【题型】解答题　【知识点】函数　【难度】hard
已知函数 $f(x) = \sin(\omega x + \varphi) \left( \omega > 0, |\varphi| < \frac{\pi}{2} \right)$ 的部分图像如图所示：

\vspace{1em}

\noindent (1) 求函数 $y = f(x)$ 的表达式；

\noindent (2) 写出函数 $f(x)$ 所有的对称轴的方程和对称中心的坐标；

\noindent (3) 当 $x \in \left( -\frac{2\pi}{3}, \frac{\pi}{6} \right)$ 时，求方程 $6f^2(x) - \sqrt{3}f(x) - 3 = 0$ 的所有根的和。
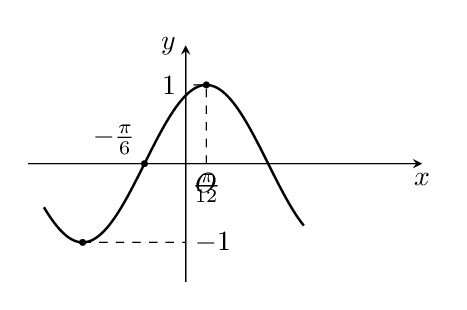
【解答】
\noindent \textcolor{red}{【答案】}
\textcolor{red}{(1) $f(x) = \sin\left( 2x + \frac{\pi}{3} \right)$；}

\noindent \textcolor{red}{(2) 对称轴方程为 $x = \frac{k\pi}{2} + \frac{\pi}{12}, k \in \mathbf{Z}$，对称中心为 $\left( \frac{k\pi}{2} - \frac{\pi}{6}, 0 \right), k \in \mathbf{Z}$；}

\noindent \textcolor{red}{(3) $-\frac{5\pi}{6}$。}

\vspace{1em}

% --- 解析部分 ---
\noindent \textcolor{red}{【分析】}
\textcolor{red}{(1) 由函数 $f(x)$ 的图像，得到 $T = \pi$，求得 $\omega = 2$，再由 $f\left( \frac{\pi}{12} \right) = 1$，求得 $\varphi = \frac{\pi}{3}$，即可求解；}

\noindent \textcolor{red}{(2) 根据正弦函数的对称轴公式和对称中心公式整体代入计算即可；}

\noindent \textcolor{red}{(3) 由 $6f^2(x) - \sqrt{3}f(x) - 3 = 0$，求得 $f(x) = -\frac{\sqrt{3}}{3}$ 或 $f(x) = \frac{\sqrt{3}}{2}$，结合 $x \in \left( -\frac{2\pi}{3}, \frac{\pi}{6} \right)$，分类讨论，结合三角函数的性质，即可求解。}

\vspace{1em}

\noindent \textcolor{red}{【详解】}
\textcolor{red}{(1) 解：由函数 $f(x)$ 的图像，可得 $\frac{T}{4} = \frac{\pi}{12} - \left( -\frac{\pi}{6} \right) = \frac{\pi}{4}$，可得 $T = \pi$，所以 $\omega = \frac{2\pi}{T} = 2$，}

\noindent \textcolor{red}{因为 $f\left( \frac{\pi}{12} \right) = \sin\left( 2 \times \frac{\pi}{12} + \varphi \right) = 1$，即 $\sin\left( \frac{\pi}{6} + \varphi \right) = 1$，}

\noindent \textcolor{red}{可得 $\frac{\pi}{6} + \varphi = \frac{\pi}{2} + 2k\pi, k \in \mathbf{Z}$，即 $\varphi = \frac{\pi}{3} + 2k\pi, k \in \mathbf{Z}$，}

\noindent \textcolor{red}{又因为 $|\varphi| < \frac{\pi}{2}$，可得 $\varphi = \frac{\pi}{3}$，所以 $f(x) = \sin\left( 2x + \frac{\pi}{3} \right)$。}

\vspace{1em}

\noindent \textcolor{red}{(2) 因为 $f(x) = \sin\left( 2x + \frac{\pi}{3} \right)$，则令 $2x + \frac{\pi}{3} = k\pi + \frac{\pi}{2}, k \in \mathbf{Z}$，}

\noindent \textcolor{red}{解得 $x = \frac{k\pi}{2} + \frac{\pi}{12}, k \in \mathbf{Z}$，则其对称轴方程为 $x = \frac{k\pi}{2} + \frac{\pi}{12}, k \in \mathbf{Z}$，}

\noindent \textcolor{red}{令 $2x + \frac{\pi}{3} = k\pi, k \in \mathbf{Z}$，解得 $x = \frac{k\pi}{2} - \frac{\pi}{6}, k \in \mathbf{Z}$，则其对称中心为 $\left( \frac{k\pi}{2} - \frac{\pi}{6}, 0 \right), k \in \mathbf{Z}$。}

\vspace{1em}

\noindent \textcolor{red}{(3) 由 $6f^2(x) - \sqrt{3}f(x) - 3 = 0$，可得 $f(x) = \frac{\sqrt{3}}{2}$ 或 $f(x) = -\frac{\sqrt{3}}{3}$，}

\noindent \textcolor{red}{因为 $x \in \left( -\frac{2\pi}{3}, \frac{\pi}{6} \right)$，可得 $2x + \frac{\pi}{3} \in \left( -\pi, \frac{2\pi}{3} \right)$，}

\noindent \textcolor{red}{当 $2x + \frac{\pi}{3} \in (-\pi, 0)$ 时，$f(x) = -\frac{\sqrt{3}}{3}$，设方程的解为 $x_1, x_2$，}

\noindent \textcolor{red}{则 $2x_1 + \frac{\pi}{3} + 2x_2 + \frac{\pi}{3} = 2 \cdot \left( -\frac{\pi}{2} \right)$，可得 $x_1 + x_2 = -\frac{5\pi}{6}$；}

\noindent \textcolor{red}{当 $2x + \frac{\pi}{3} \in \left( 0, \frac{2\pi}{3} \right)$ 时，$f(x) = \frac{\sqrt{3}}{2}$，则 $2x + \frac{\pi}{3} = \frac{\pi}{3}$，可得 $x = 0$，}

\noindent \textcolor{red}{综上所述，方程 $6f^2(x) - 2\sqrt{3}f(x) - 3 = 0$ 的所有根的和为 $-\frac{5\pi}{6} + 0 = -\frac{5\pi}{6}$。}